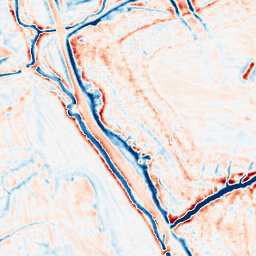
Category: edge_preserving
Decomposition family: bilateral
Decomposition parameters: d: 15
sigma_color: 150
sigma_space: 25
Upsampling method: sinc_blackman
Upsampling parameters: scale: 4
kernel_size: 8
Upsampling scale: 4